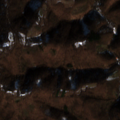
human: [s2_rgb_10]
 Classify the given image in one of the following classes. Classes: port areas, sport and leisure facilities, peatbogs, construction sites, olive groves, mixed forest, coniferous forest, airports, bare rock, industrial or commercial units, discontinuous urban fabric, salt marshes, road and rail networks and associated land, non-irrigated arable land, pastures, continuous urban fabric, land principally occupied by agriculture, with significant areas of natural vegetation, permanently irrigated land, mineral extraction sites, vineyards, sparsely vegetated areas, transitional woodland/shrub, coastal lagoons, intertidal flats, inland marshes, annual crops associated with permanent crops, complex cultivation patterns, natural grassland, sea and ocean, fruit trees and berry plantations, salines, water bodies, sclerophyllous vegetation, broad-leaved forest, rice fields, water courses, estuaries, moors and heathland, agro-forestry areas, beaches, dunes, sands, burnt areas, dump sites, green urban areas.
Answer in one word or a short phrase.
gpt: broad-leaved forest, transitional woodland/shrub